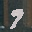
Label: 9